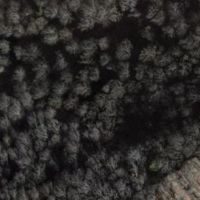
EUNIS habitat code: 41
Species observed at this site:
Daphne laureola